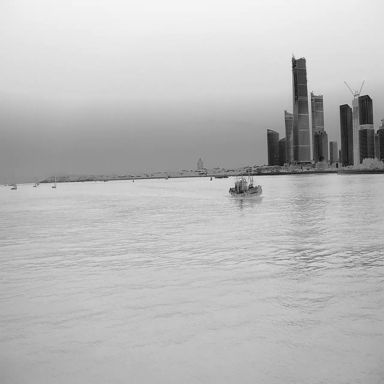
There are three sailboats in the infrared image.